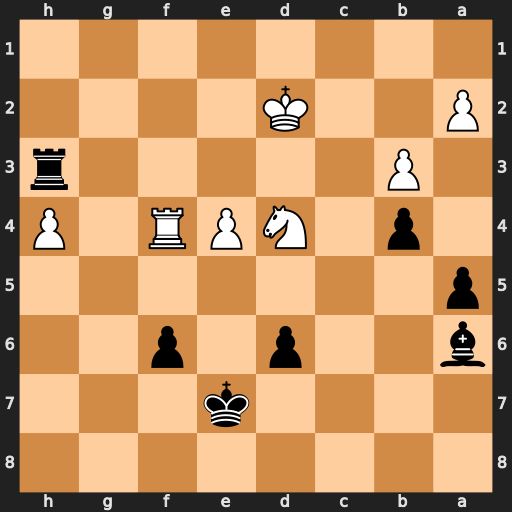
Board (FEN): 8/4k3/b2p1p2/p7/1p1NPR1P/1P5r/P2K4/8
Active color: b
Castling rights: -
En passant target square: -
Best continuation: Rd3+ Kc1 Rxd4